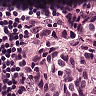
Metastatic tissue present: yes